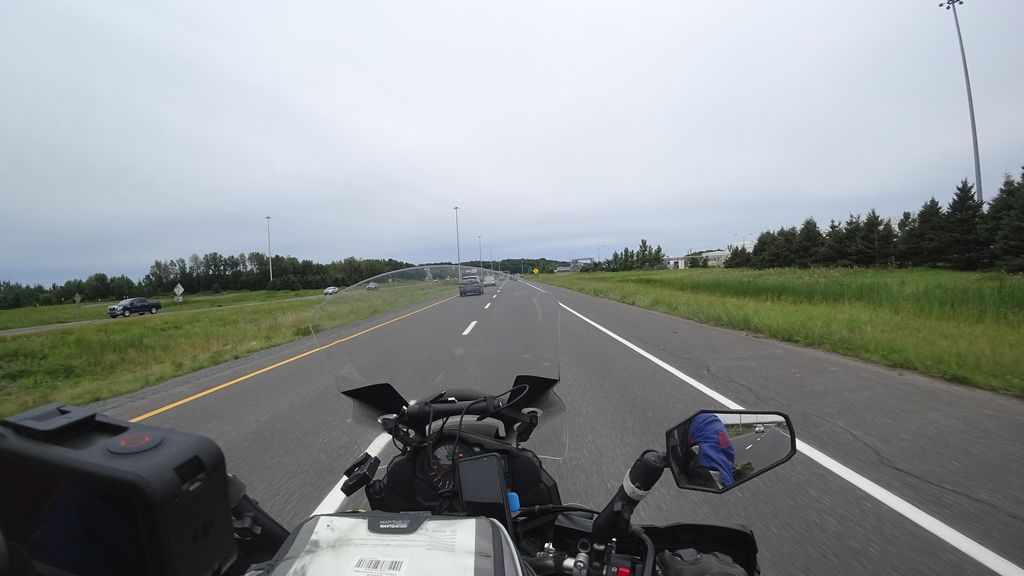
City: quebec_city